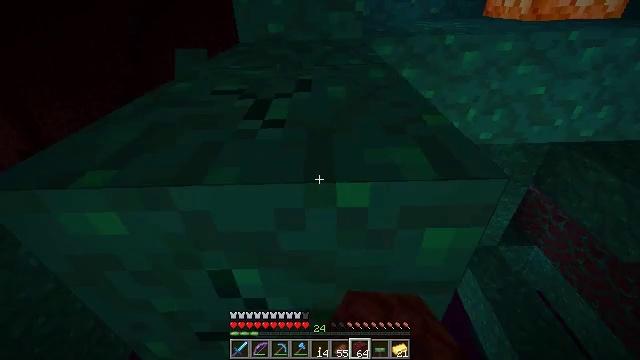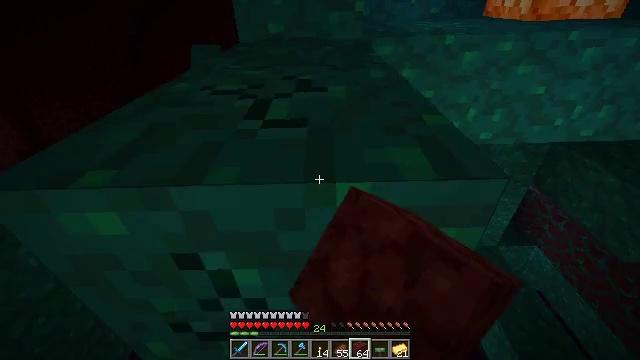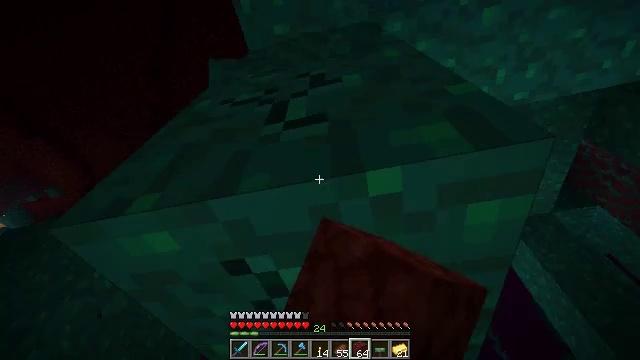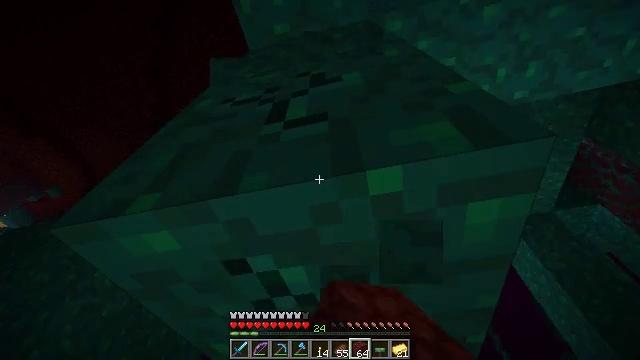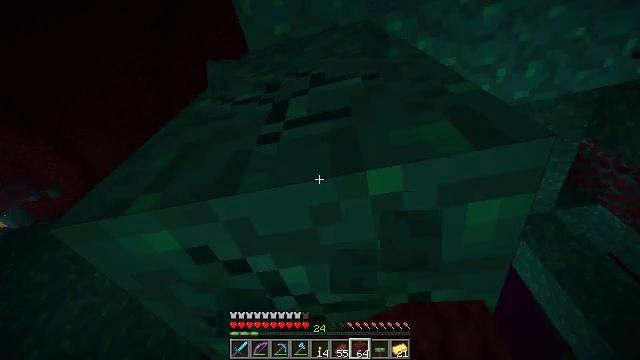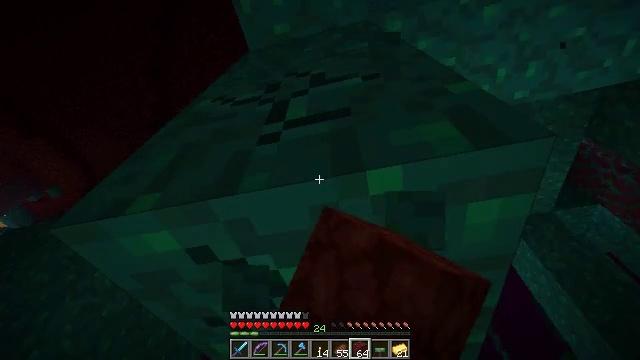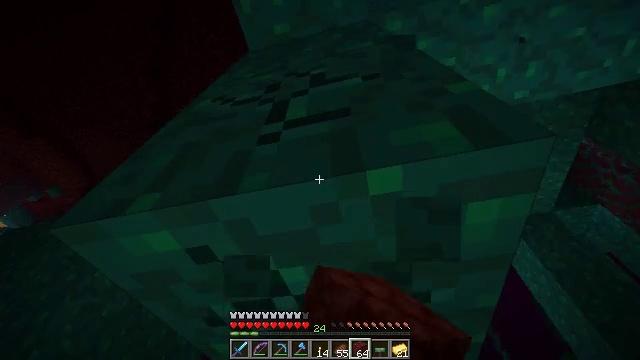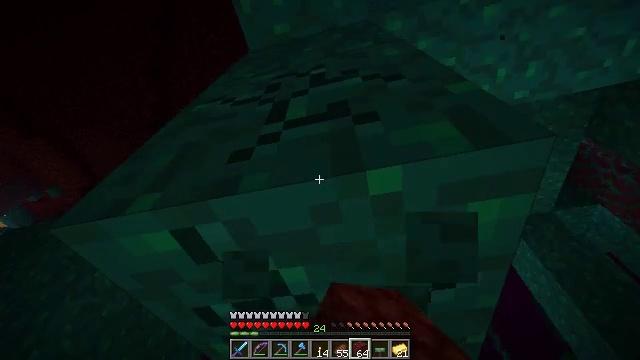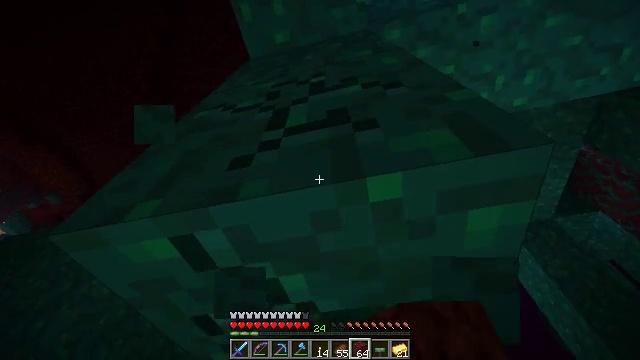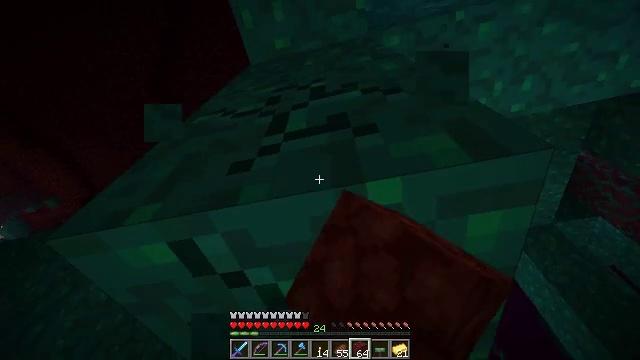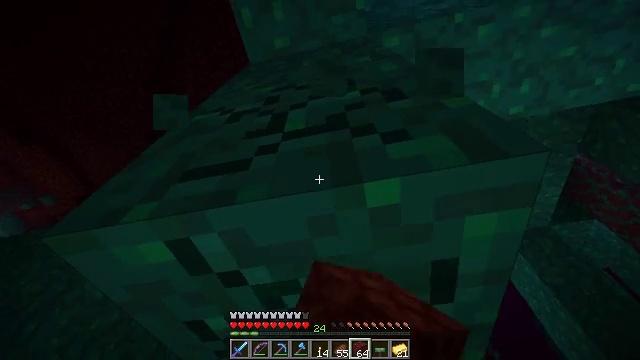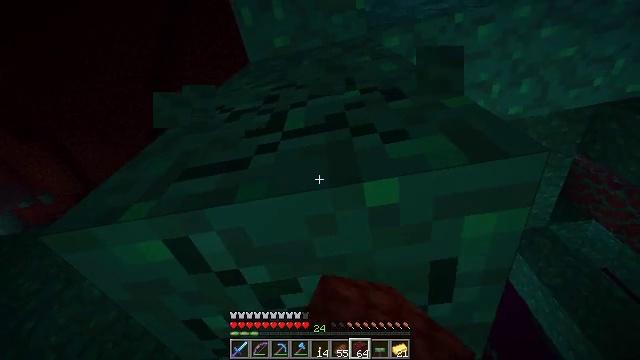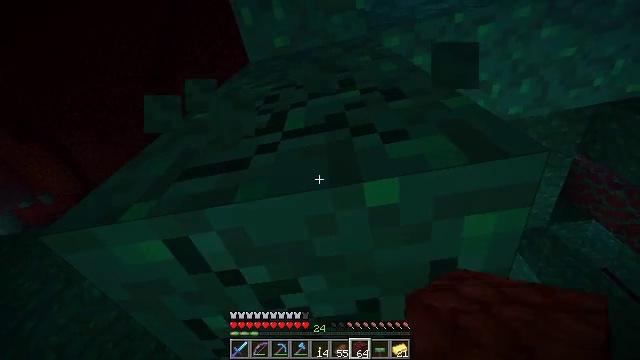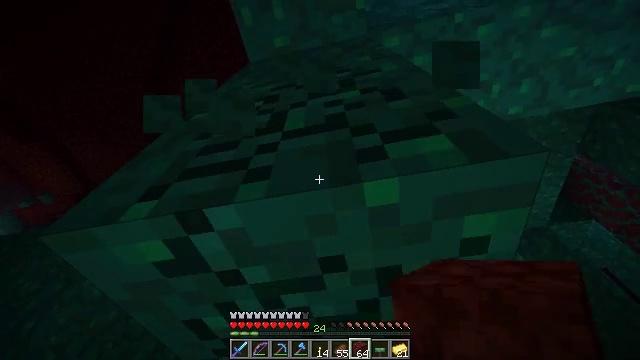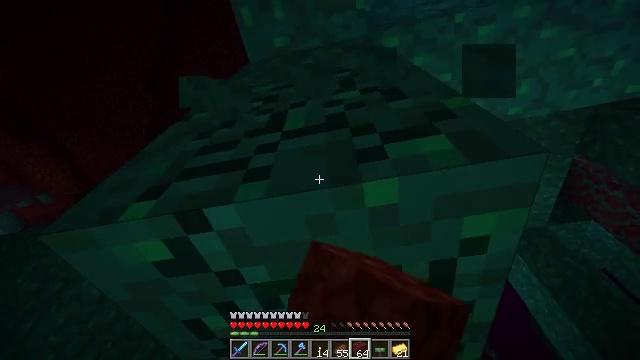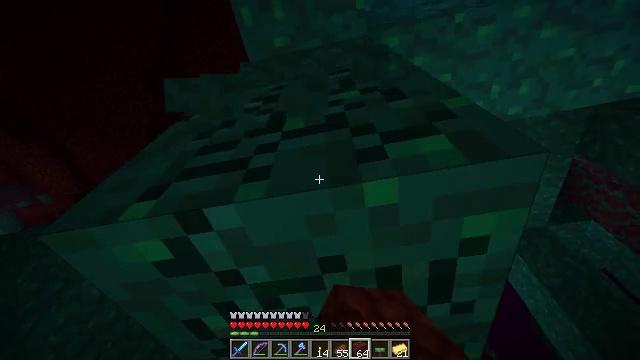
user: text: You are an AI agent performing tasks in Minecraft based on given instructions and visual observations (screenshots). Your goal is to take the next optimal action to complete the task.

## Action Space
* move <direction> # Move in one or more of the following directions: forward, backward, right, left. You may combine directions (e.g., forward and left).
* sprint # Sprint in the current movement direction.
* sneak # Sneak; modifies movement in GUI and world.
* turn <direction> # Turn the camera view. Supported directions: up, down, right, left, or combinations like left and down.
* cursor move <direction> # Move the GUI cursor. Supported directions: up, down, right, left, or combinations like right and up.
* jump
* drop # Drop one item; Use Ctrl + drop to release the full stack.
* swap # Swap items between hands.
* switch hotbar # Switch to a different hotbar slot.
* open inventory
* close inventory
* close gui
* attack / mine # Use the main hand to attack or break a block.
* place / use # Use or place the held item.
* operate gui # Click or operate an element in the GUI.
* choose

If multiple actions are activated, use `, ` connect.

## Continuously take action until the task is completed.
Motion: motion action
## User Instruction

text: Gather warped wart block from the Nether.
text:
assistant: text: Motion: attack / mine
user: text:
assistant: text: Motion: turn left and down, attack / mine
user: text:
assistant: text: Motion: attack / mine
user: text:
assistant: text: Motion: attack / mine
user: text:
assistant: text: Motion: attack / mine
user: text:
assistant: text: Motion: attack / mine
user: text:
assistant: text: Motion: attack / mine
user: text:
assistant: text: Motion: turn up, attack / mine
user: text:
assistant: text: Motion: turn up, attack / mine
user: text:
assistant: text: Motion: attack / mine
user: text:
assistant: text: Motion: attack / mine
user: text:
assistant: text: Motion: attack / mine
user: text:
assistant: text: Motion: attack / mine
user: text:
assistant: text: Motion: attack / mine
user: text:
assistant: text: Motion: attack / mine
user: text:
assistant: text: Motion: attack / mine
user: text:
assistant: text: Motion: attack / mine
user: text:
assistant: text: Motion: turn right and up, attack / mine
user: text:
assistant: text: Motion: turn up, attack / mine
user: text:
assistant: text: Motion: turn right, attack / mine
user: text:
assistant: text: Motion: turn left and up, attack / mine
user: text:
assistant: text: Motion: attack / mine
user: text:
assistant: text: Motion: attack / mine
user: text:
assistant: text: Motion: attack / mine
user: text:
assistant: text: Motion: attack / mine
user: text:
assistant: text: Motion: attack / mine
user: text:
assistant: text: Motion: attack / mine
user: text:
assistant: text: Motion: attack / mine
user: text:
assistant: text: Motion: attack / mine
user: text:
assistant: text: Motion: attack / mine